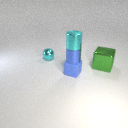
small blue metal cylinder below small cyan metal cylinder